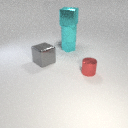
small cyan metal cube below large cyan metal cube